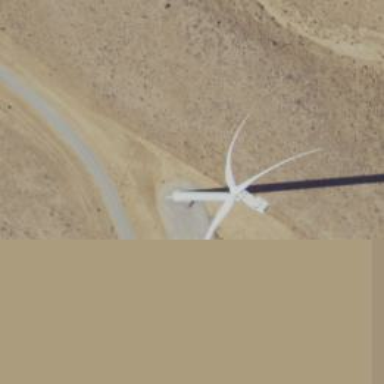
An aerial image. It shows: Wind generator powered by Vestas horizontal axis wind turbine.